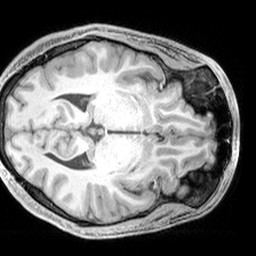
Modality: T1w
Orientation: axial
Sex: male
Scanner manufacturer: siemens
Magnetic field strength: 3 T
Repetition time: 2.3 s
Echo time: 0.00226 s